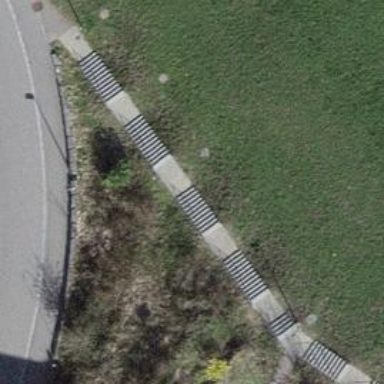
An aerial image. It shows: Set of steps on the road.